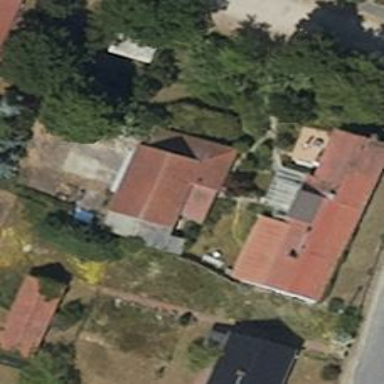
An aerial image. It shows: Building with flat red roof. The building has different parts.